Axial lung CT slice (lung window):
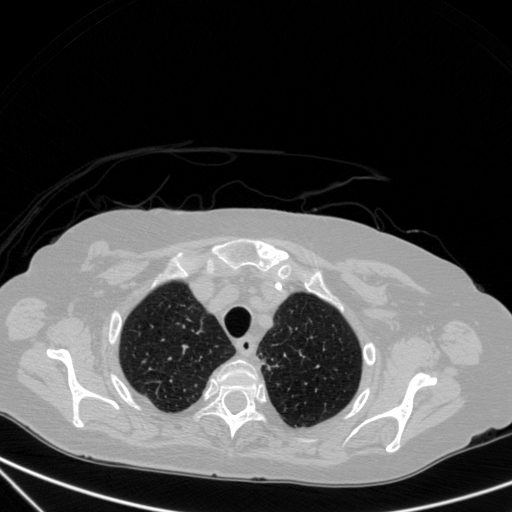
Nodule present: no